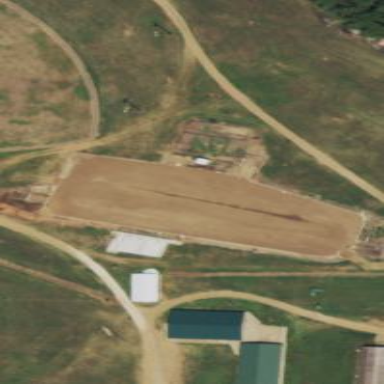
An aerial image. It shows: Rodeo pitch for leisure activities.